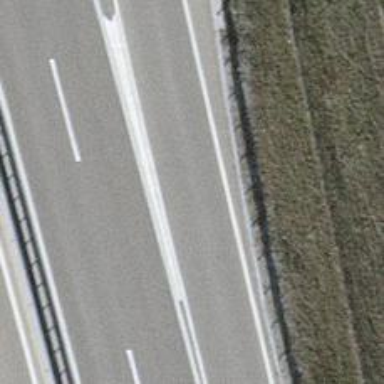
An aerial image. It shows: Asphalt trunk link road.